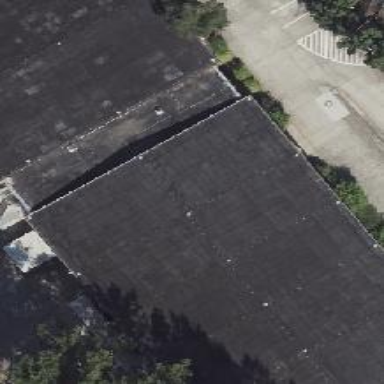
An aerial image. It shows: Commercial building with gabled roof.